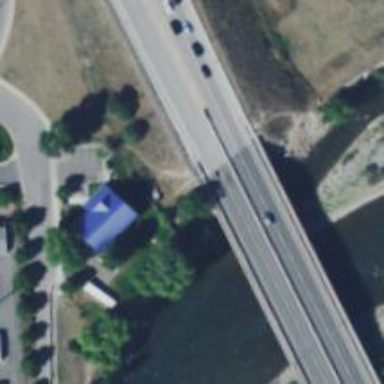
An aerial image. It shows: Trunk road bridge.